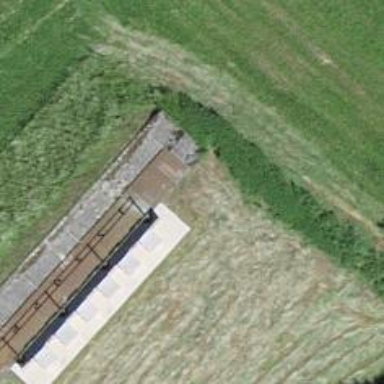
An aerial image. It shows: Retaining wall.